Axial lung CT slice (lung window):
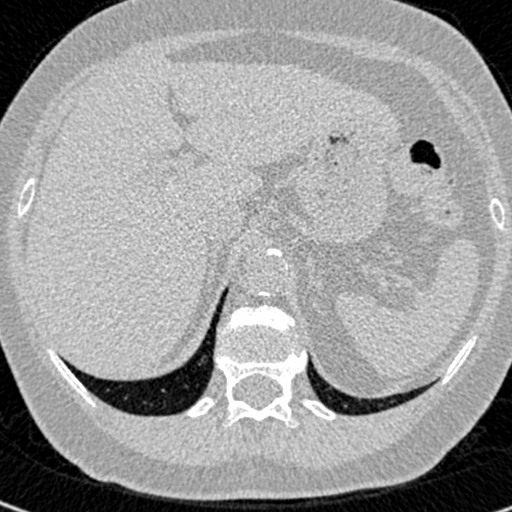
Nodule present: no